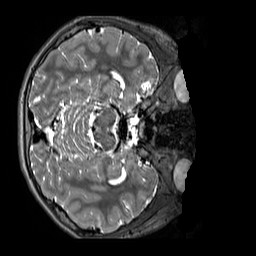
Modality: T2w
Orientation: axial
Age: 11
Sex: male
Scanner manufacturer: siemens
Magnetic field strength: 3 T
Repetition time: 3.2 s
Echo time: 0.408 s